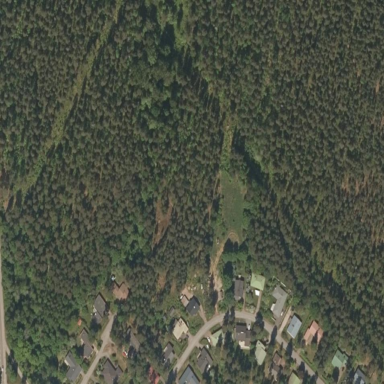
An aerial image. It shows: Evergreen needle-leaved woodland.